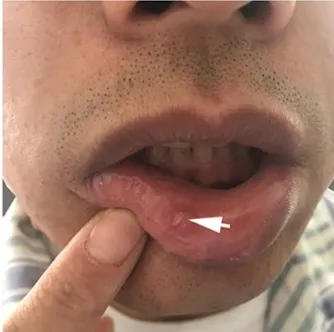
(B) Recurrent multiple and painful oral ulcers.
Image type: medical_photograph (skin_photograph)